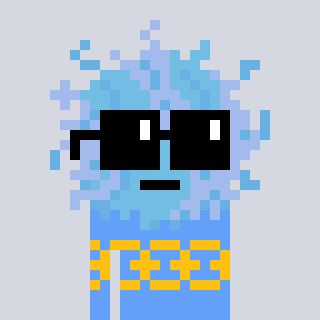
a pixel art character with square black sunglasses, a lint-shaped head and a blue-colored body on a cool background